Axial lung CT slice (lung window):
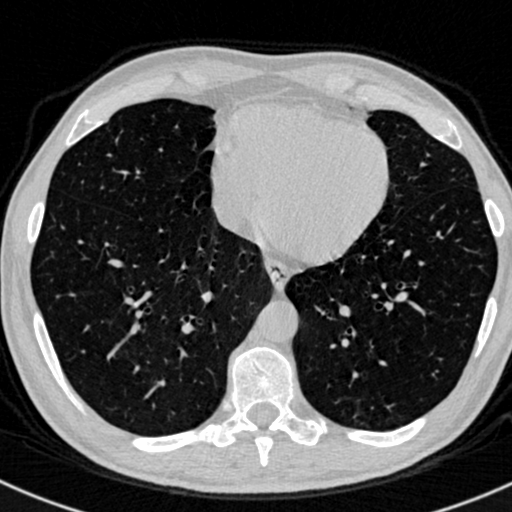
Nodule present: no